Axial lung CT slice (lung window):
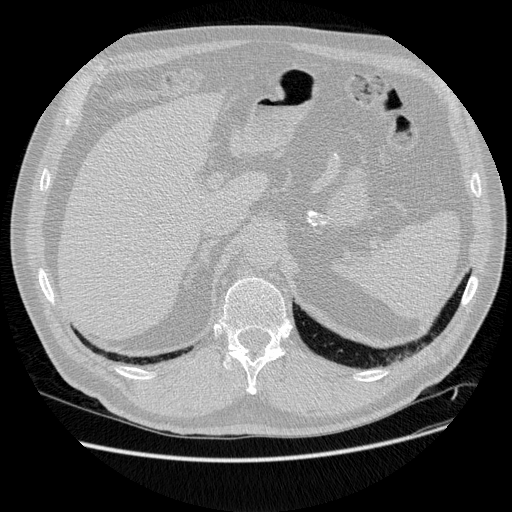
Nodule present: no